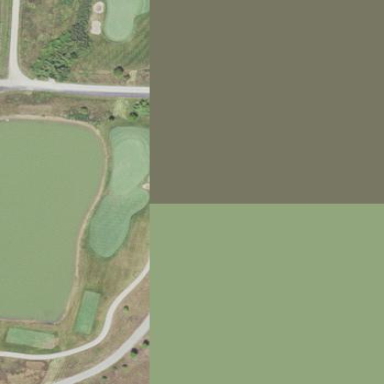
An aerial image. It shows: Area of rough grass used for golf.